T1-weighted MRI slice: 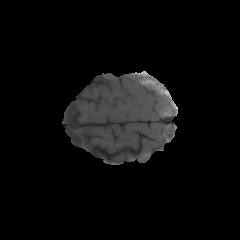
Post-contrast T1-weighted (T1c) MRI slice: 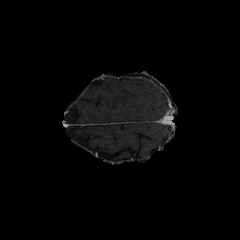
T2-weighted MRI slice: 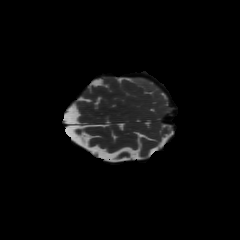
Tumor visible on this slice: yes